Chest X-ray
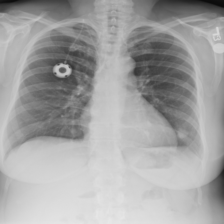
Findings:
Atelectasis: negative
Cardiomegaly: negative
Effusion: negative
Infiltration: negative
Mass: negative
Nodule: positive
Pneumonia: negative
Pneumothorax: negative
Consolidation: negative
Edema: negative
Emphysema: negative
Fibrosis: negative
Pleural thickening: negative
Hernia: negative